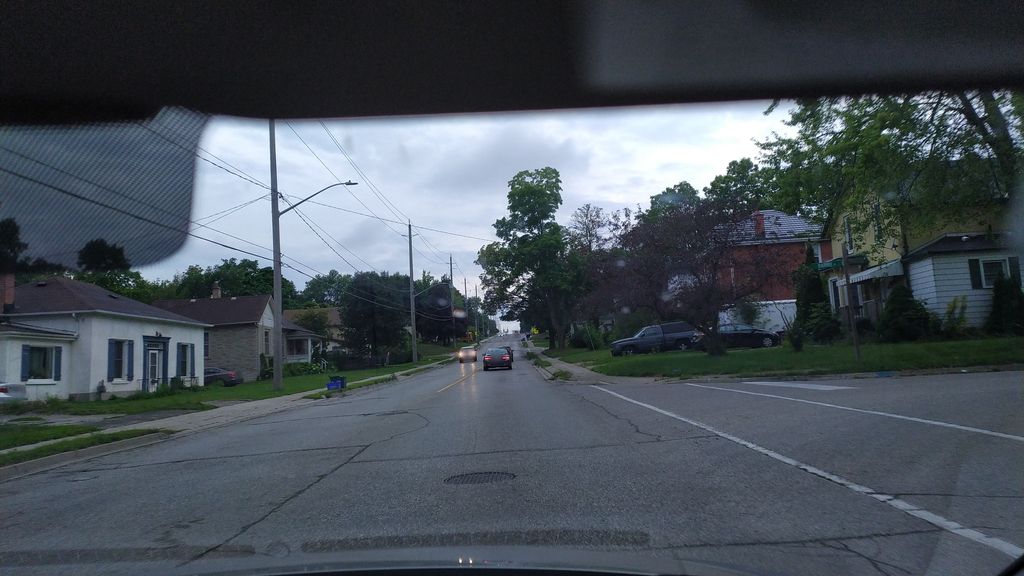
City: kitchener-waterloo